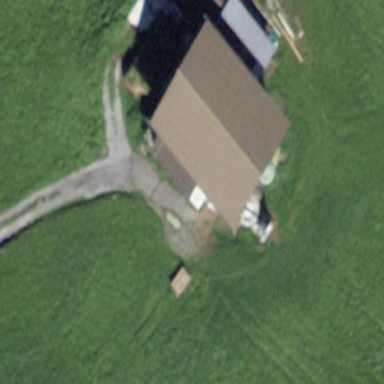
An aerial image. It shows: Rural barn.